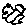
Label: bird